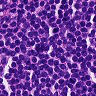
Metastatic tissue present: no